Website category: book
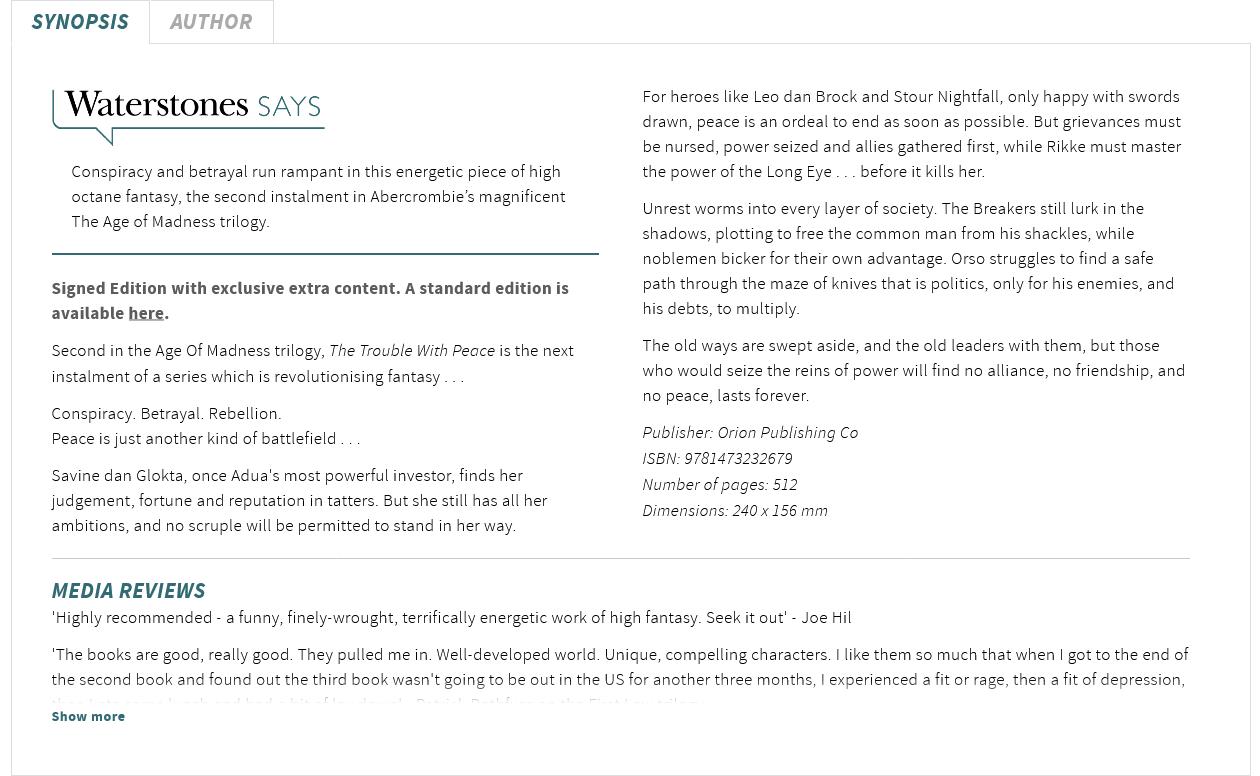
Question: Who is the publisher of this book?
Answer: Orion Publishing Co

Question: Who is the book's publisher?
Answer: Orion Publishing Co

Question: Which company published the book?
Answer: Orion Publishing Co

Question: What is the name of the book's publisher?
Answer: Orion Publishing Co

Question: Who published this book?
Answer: Orion Publishing Co

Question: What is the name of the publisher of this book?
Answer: Orion Publishing Co

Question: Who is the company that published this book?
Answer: Orion Publishing Co

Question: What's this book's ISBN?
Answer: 9781473232679

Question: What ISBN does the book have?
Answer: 9781473232679

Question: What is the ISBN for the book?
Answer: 9781473232679

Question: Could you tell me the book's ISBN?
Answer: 9781473232679

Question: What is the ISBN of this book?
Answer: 9781473232679

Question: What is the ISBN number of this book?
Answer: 9781473232679

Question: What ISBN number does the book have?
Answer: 9781473232679

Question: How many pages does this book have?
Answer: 512

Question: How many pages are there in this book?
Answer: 512

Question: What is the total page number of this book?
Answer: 512

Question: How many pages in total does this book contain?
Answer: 512

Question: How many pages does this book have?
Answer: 512

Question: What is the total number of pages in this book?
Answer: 512

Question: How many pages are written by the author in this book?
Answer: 512

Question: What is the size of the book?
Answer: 240 x 156 mm

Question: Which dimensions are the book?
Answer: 240 x 156 mm

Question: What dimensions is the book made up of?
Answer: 240 x 156 mm

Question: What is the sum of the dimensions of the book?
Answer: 240 x 156 mm

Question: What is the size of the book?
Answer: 240 x 156 mm

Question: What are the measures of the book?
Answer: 240 x 156 mm

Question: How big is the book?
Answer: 240 x 156 mm